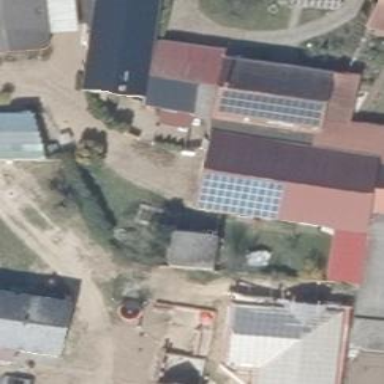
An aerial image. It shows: Solar-powered generator using photovoltaic technology. This small installation generates electricity through solar photovoltaic panels.